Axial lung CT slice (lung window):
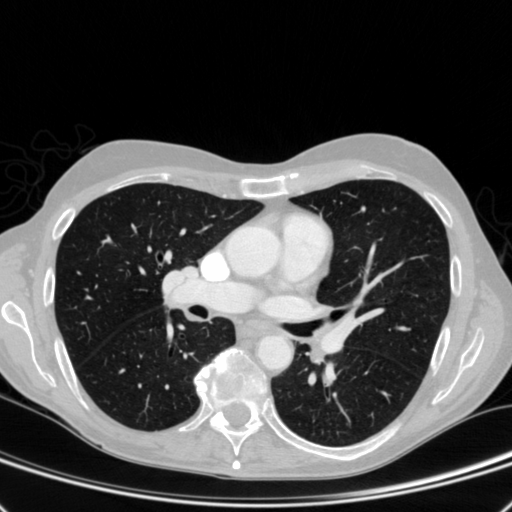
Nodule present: no